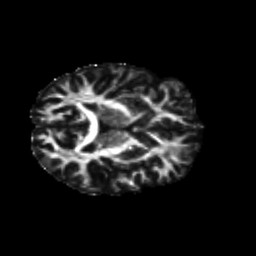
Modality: FA
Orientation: axial
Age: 40
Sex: male
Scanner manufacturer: siemens
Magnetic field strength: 3 T
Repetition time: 8.6 s
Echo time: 0.095 s